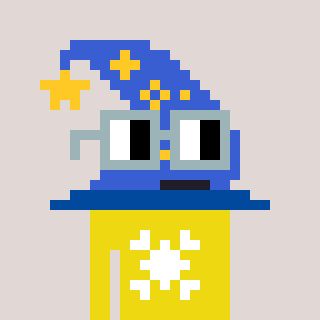
a pixel art character with square dark gray glasses, a wizard hat-shaped head and a yellow-colored body on a warm background